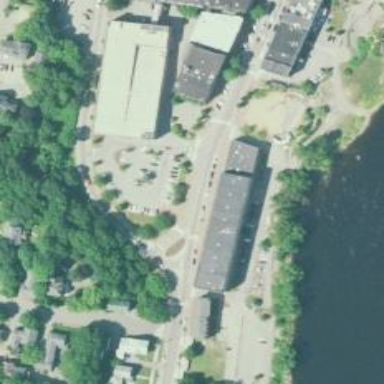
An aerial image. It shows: Image showing building with apartments.